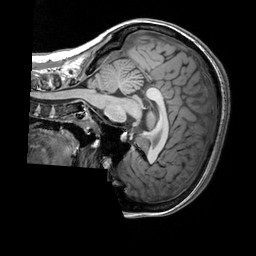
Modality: T1w
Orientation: sagittal
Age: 27
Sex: female
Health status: healthy
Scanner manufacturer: siemens
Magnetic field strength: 3 T
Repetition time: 2.3 s
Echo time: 0.00303 s